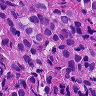
Metastatic tissue present: yes